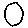
Label: moon